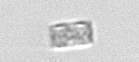
Label: Bacillariophyceae_morphotype1